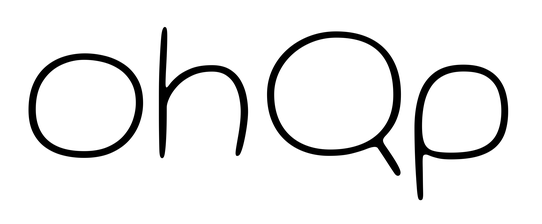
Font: Gluten_Thin